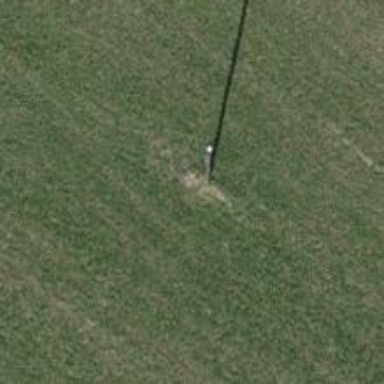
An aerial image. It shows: Power pole.